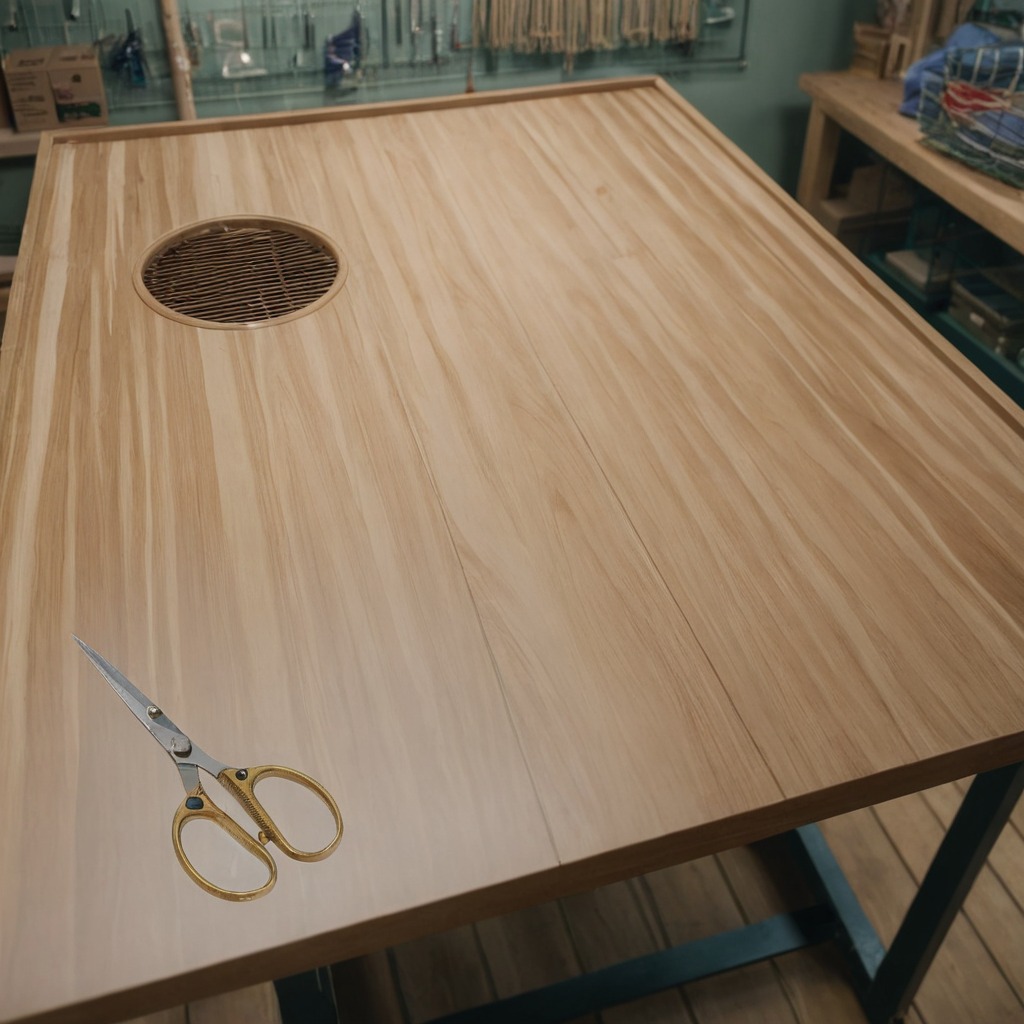
A scissor lies on a workbench inside a coastal fishing gear workshop.